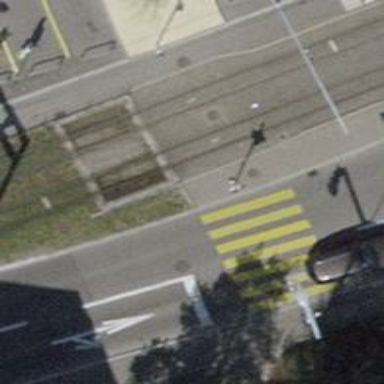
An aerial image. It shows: Railway crossing.